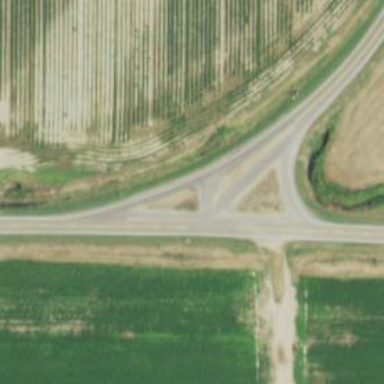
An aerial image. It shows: Primary link highway.